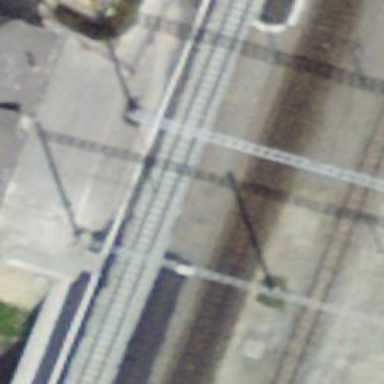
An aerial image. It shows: Railway switch.